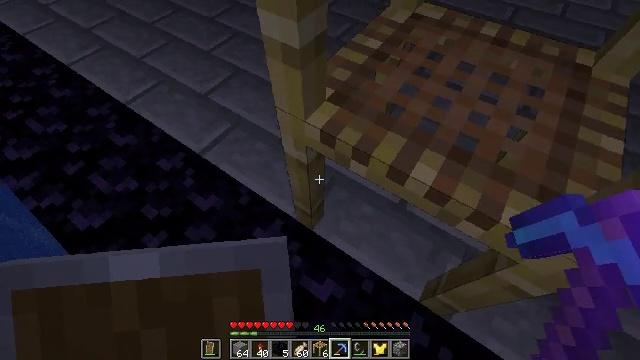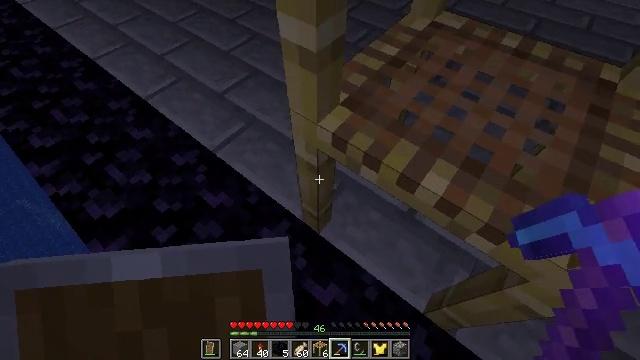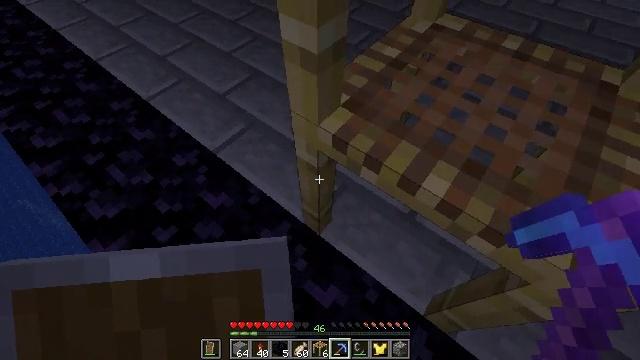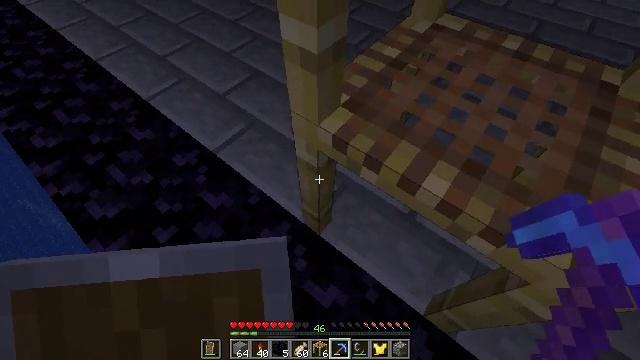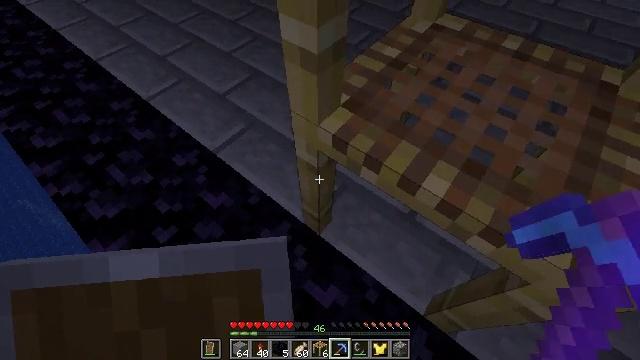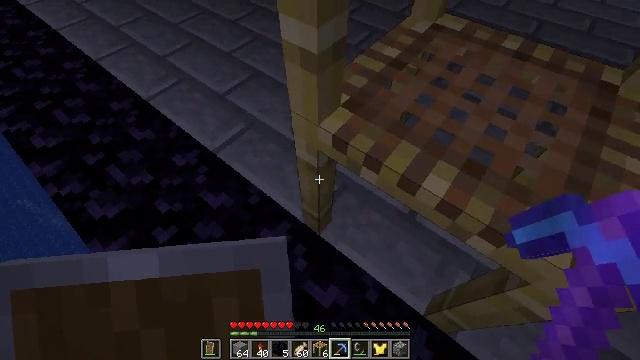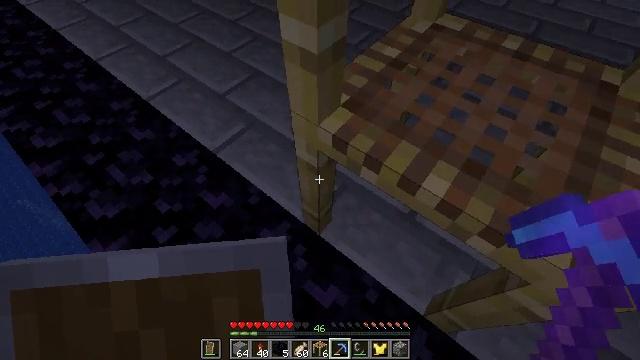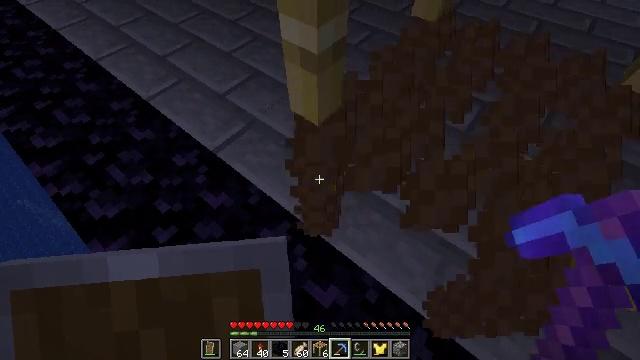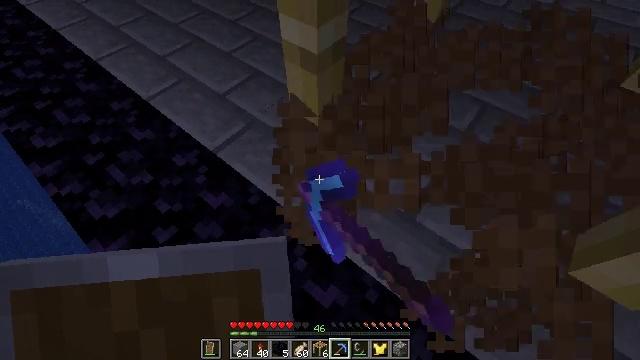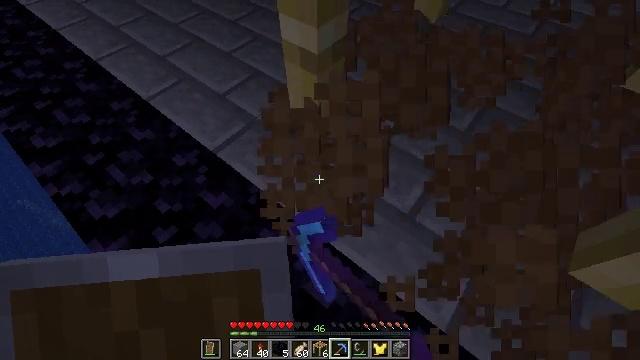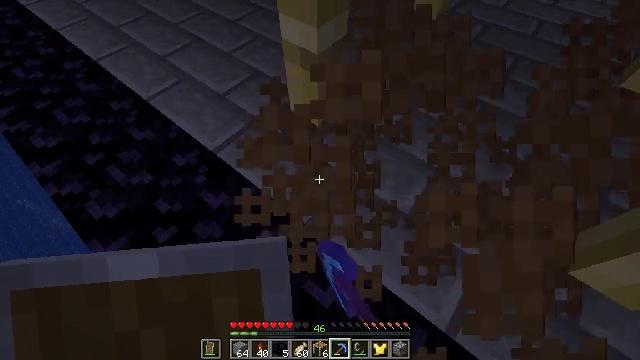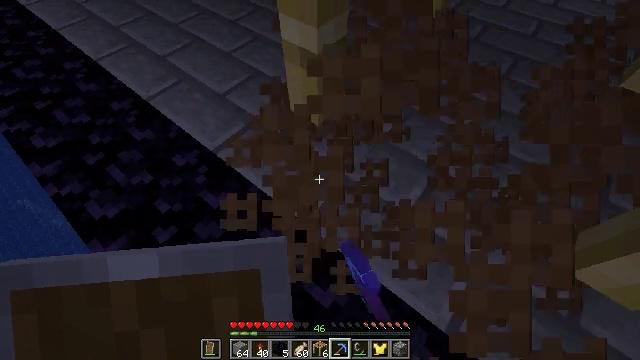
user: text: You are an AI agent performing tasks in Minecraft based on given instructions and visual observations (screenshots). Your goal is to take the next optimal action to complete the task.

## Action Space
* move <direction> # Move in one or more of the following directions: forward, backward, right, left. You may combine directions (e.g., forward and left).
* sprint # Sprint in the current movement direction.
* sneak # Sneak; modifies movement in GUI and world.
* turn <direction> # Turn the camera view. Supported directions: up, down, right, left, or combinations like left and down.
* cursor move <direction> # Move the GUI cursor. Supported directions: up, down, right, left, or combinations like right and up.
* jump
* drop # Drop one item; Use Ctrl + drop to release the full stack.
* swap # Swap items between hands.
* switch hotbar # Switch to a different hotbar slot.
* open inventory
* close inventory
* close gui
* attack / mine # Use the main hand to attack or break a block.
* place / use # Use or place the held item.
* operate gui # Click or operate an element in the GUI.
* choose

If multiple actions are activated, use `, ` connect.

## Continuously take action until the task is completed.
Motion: motion action
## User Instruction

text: Retrieve scaffolding from a build site.
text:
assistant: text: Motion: turn left
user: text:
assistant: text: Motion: no_op
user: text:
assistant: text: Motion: no_op
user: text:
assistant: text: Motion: no_op
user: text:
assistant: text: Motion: no_op
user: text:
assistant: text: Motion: no_op
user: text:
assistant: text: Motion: attack / mine
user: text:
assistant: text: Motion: attack / mine
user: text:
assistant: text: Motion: no_op
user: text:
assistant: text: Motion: no_op
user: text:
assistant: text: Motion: no_op
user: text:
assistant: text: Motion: no_op